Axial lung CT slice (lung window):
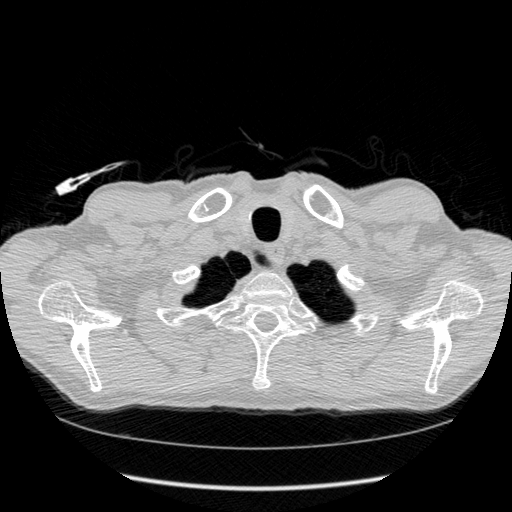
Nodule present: no